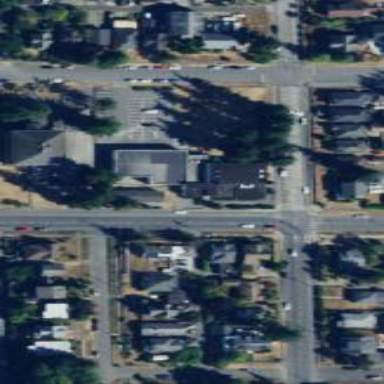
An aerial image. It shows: Sidewalk.